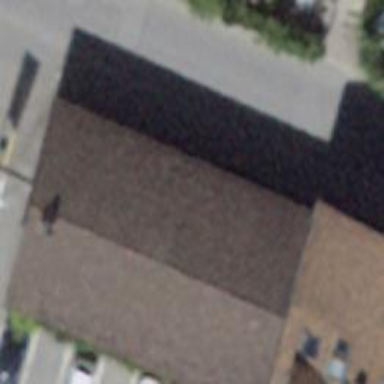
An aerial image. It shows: Gabled roof on retail building.